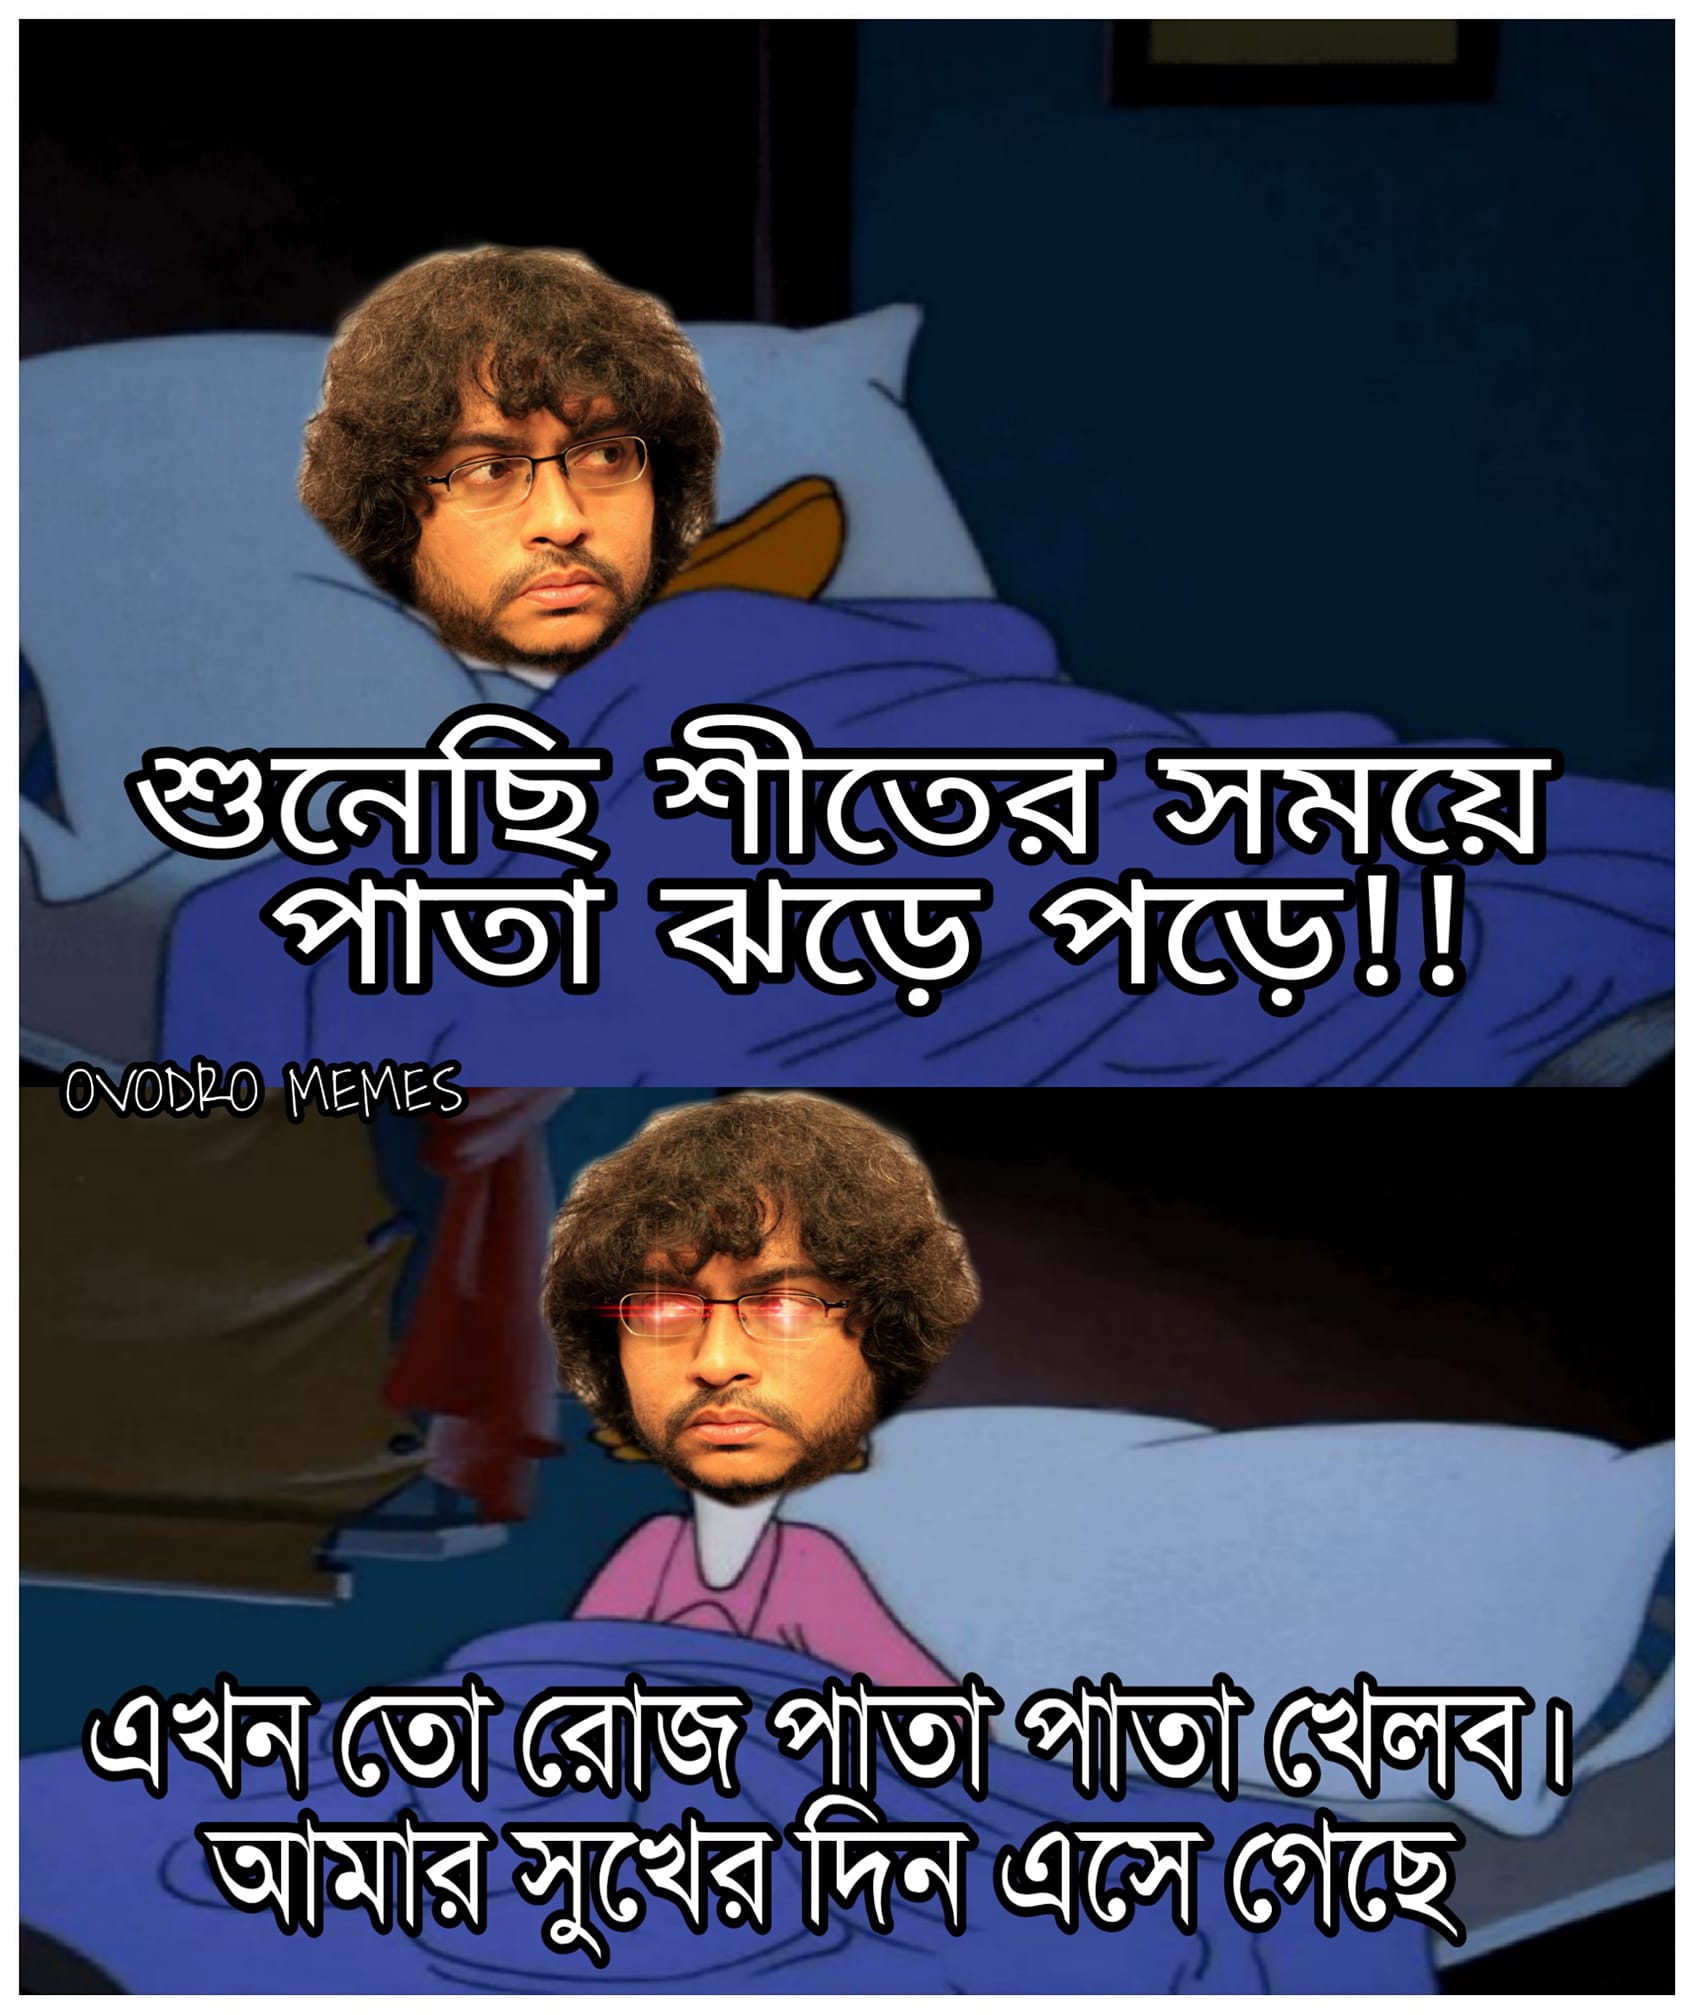
Caption: শুনেছি শীতের সময়ে পাতা ঝড়ে পড়ে !!   এখন তো রোজ পাতা পাতা খেলব ।  আমার সুখের দিন এসে গেছে
Label: non-hate